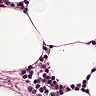
Metastatic tissue present: no